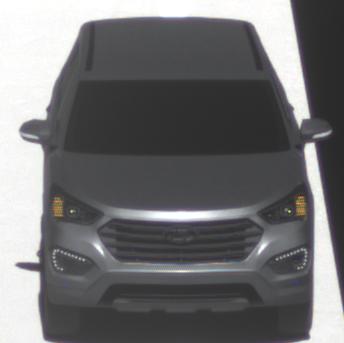
Make: Hyundai
Model: Santa Fe 2.4 GDI
Detailed model: Santa Fe (DM)
Model produced from: 2017/08
Model produced until: 2018/01
Doors: 5
Color: gray
Road condition: dry road
Daytime: morning or afternoon
Contrast: high contrast